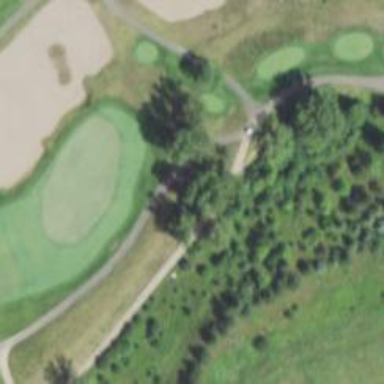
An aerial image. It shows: Path designed for golf carts.